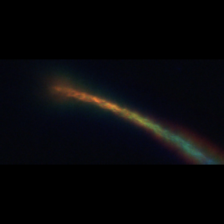
Taxon: Leptocylindrus
Group: Diatoms